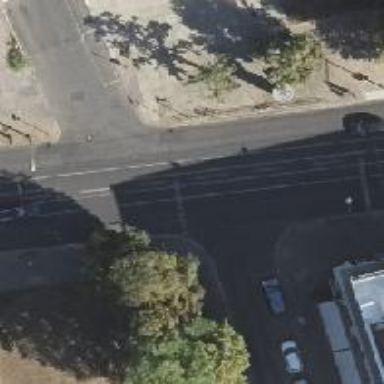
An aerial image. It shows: Unmarked crossing on the road.